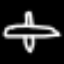
Label: airplane